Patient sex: M
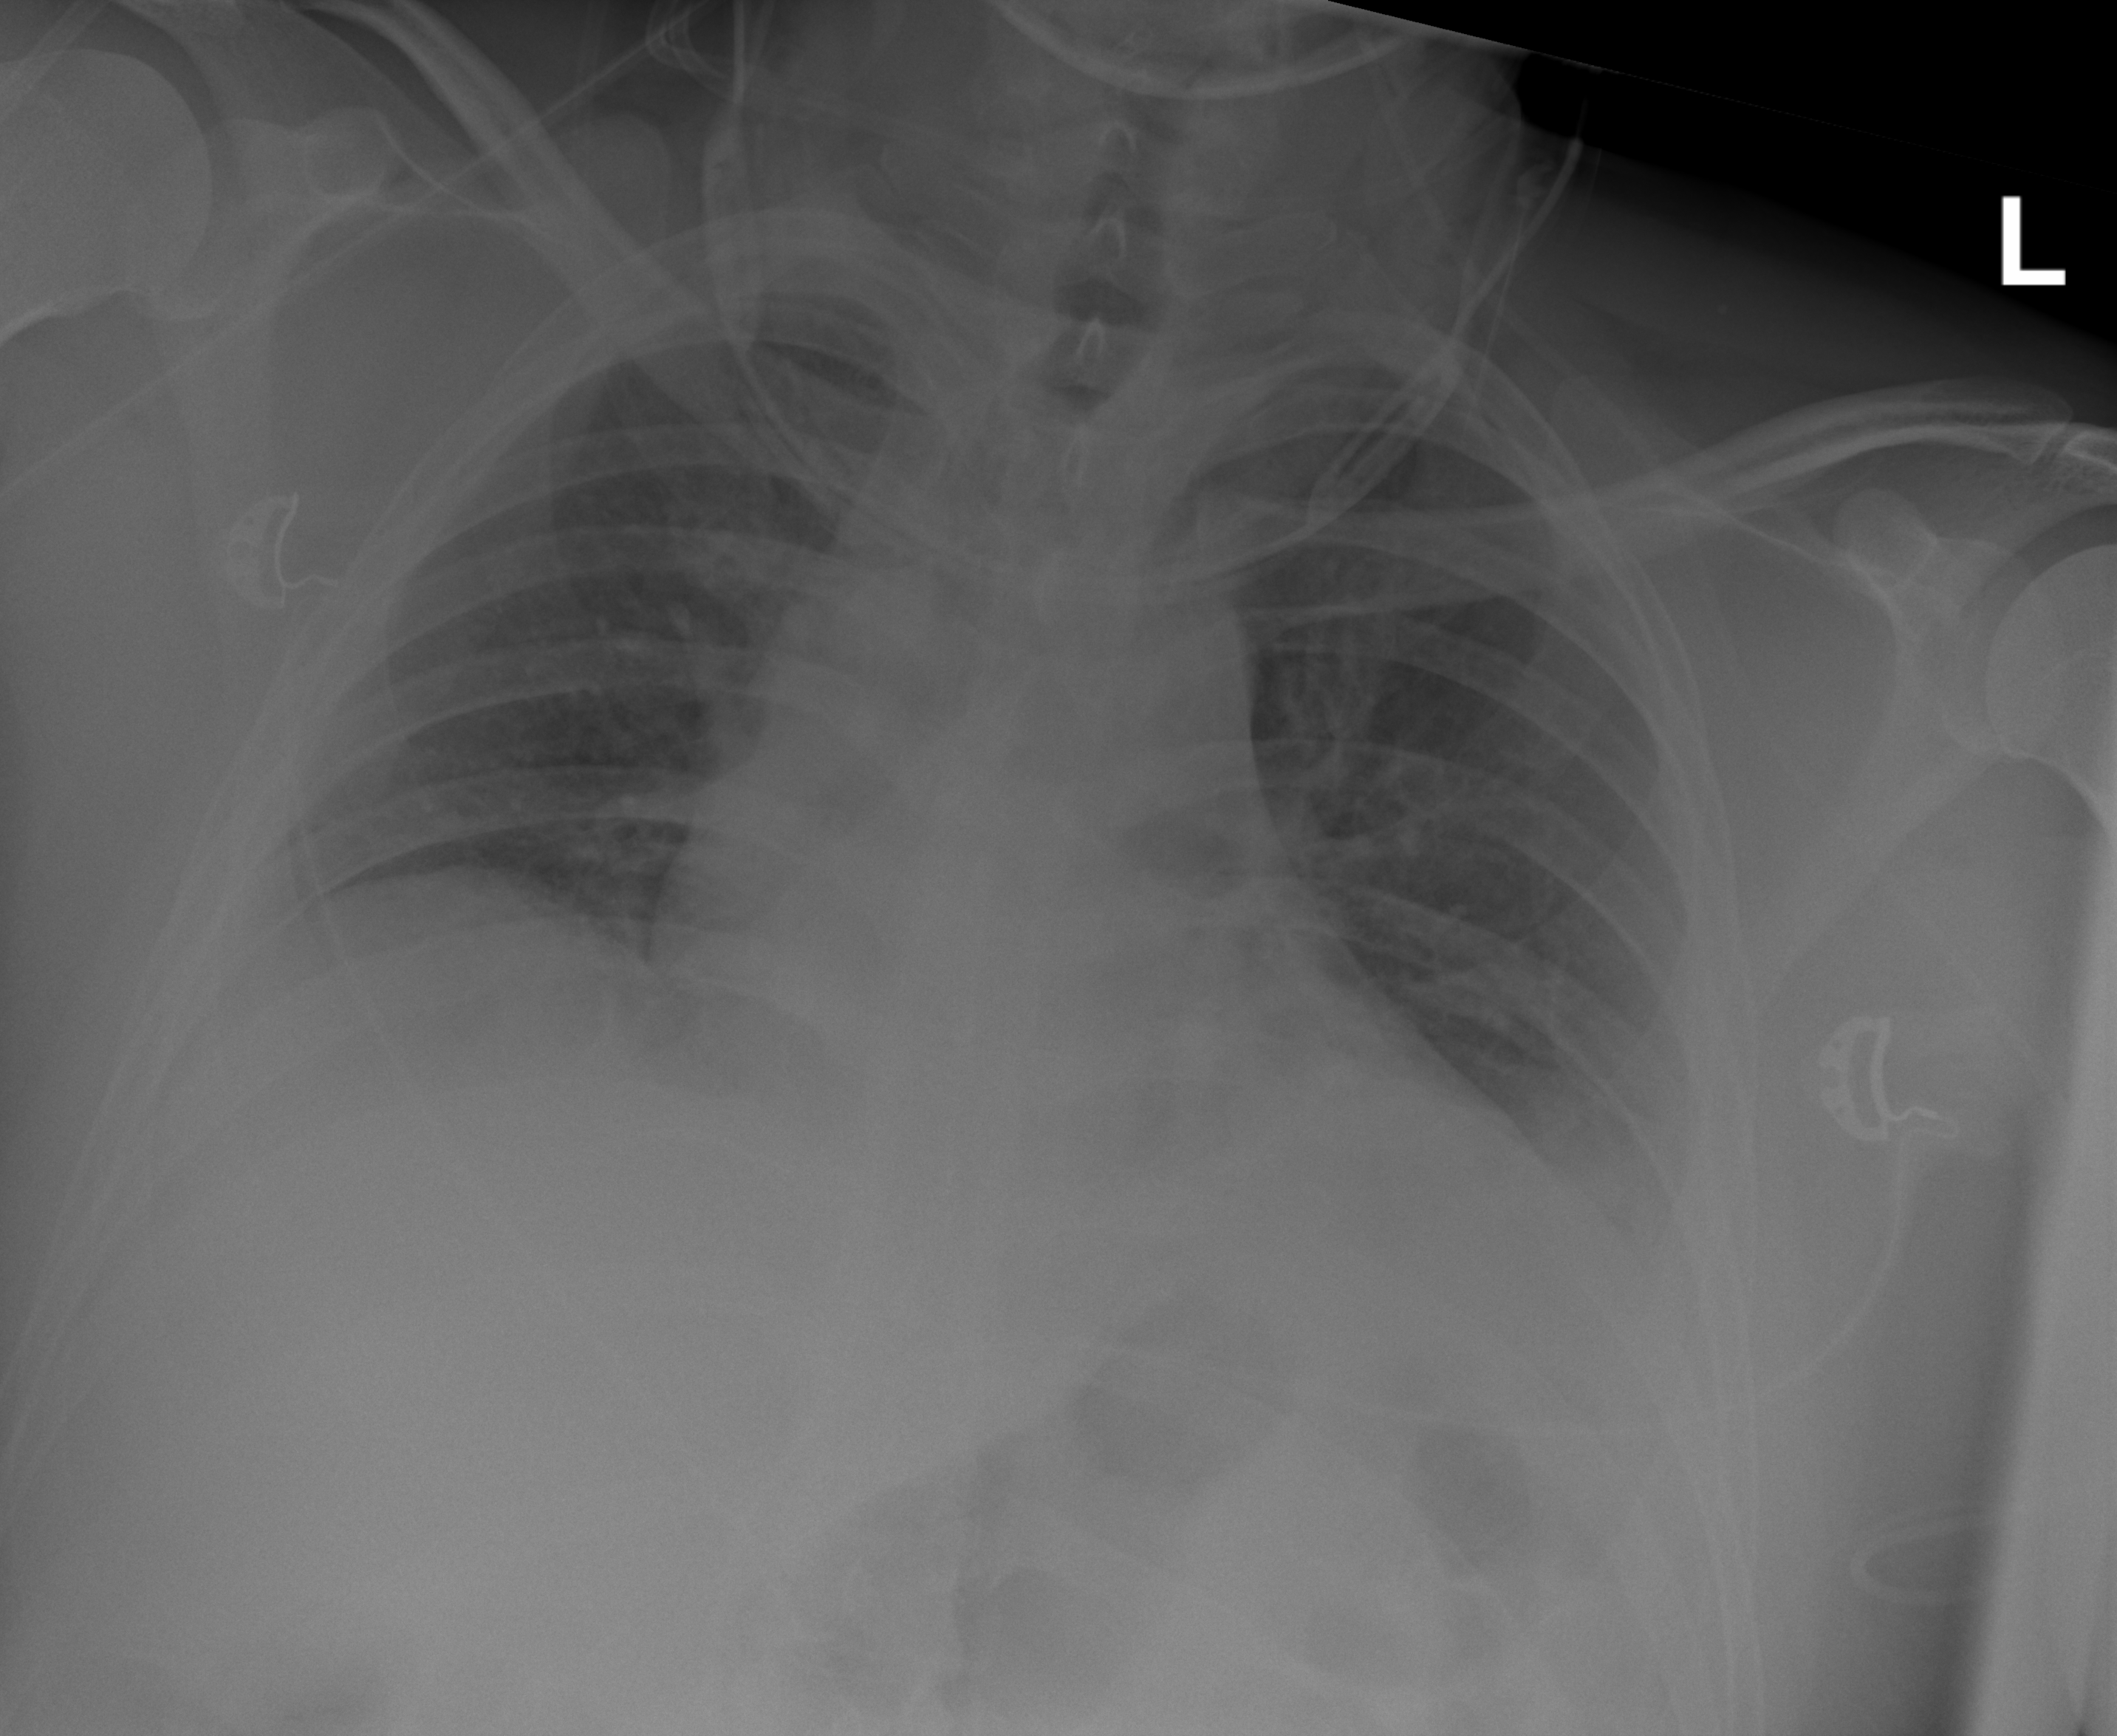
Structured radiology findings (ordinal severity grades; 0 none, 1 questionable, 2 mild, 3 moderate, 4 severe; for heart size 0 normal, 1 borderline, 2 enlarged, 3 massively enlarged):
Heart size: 0
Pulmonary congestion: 0
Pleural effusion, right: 1
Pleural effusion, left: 2
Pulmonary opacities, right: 0
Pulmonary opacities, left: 0
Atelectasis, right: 1
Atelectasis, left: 2